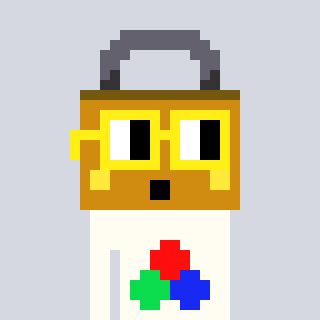
a pixel art character with square yellow glasses, a lock-shaped head and a grayscale-colored body on a cool background